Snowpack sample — Snodgrass Mountain, Crested Butte, Colorado (2/4/25, 12:06 PM MST)
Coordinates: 38.923, -106.968
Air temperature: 35 °F
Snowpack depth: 80 cm
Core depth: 30 cm
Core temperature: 35.6 °F
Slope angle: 14°, slope face: 78°
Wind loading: low
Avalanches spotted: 0
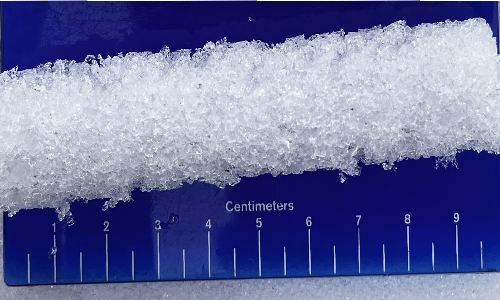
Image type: core
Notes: No avalanches nearby, unusually warm weather for the last month reported by residents, Collected 25 yards from treeline